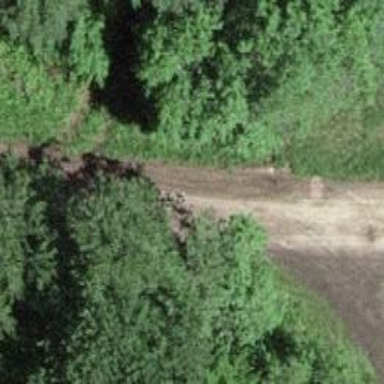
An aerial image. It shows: Compacted driveway with grade3 tracktype.